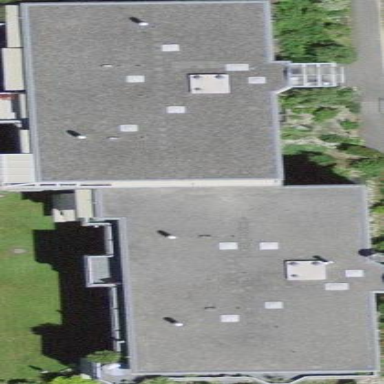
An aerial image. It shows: Apartment building with flat roof.